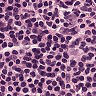
Metastatic tissue present: no